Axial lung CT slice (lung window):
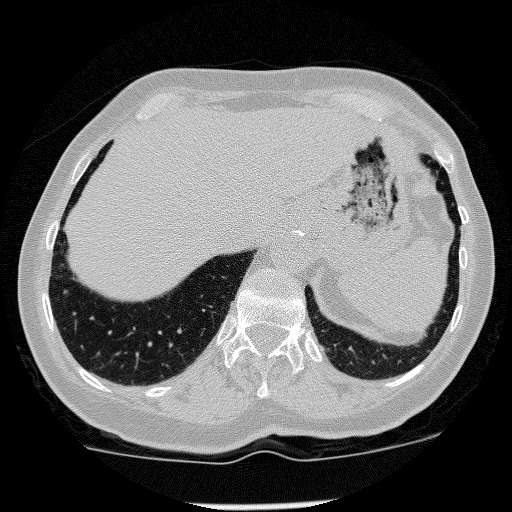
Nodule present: no